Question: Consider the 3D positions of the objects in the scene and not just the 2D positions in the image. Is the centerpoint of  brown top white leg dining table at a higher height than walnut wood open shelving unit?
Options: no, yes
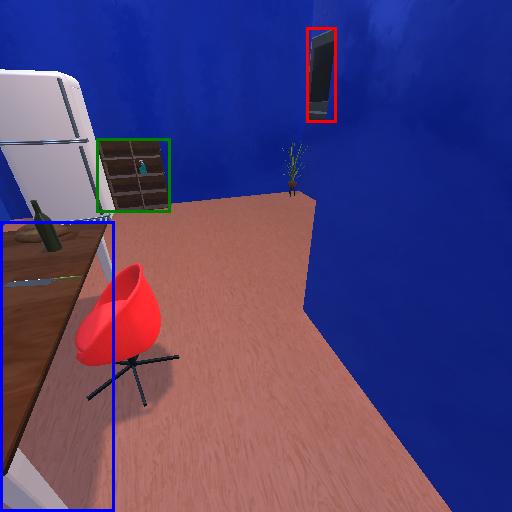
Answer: no